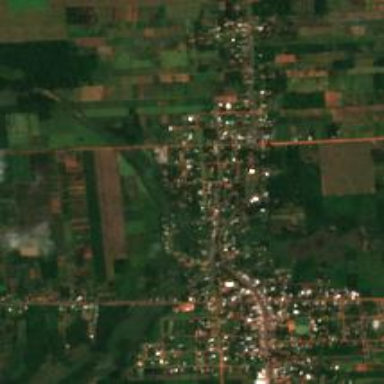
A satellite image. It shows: Town.